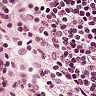
Metastatic tissue present: no